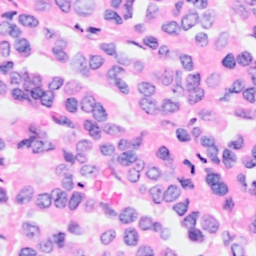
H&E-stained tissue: Breast